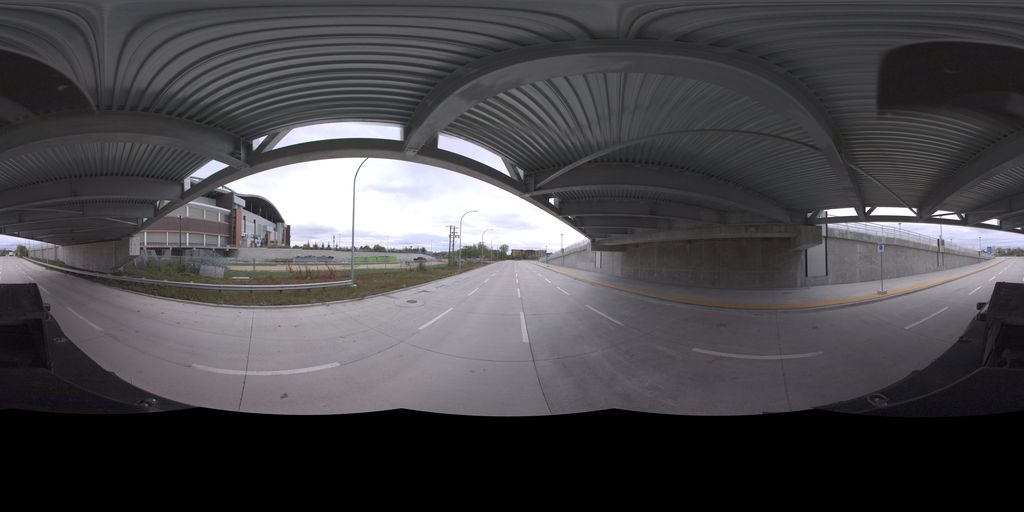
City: winnipeg